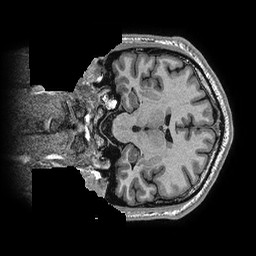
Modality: T1w
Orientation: coronal
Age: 29
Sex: male
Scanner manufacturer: ge
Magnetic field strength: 3 T
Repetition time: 0.006952 s
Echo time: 0.00292 s